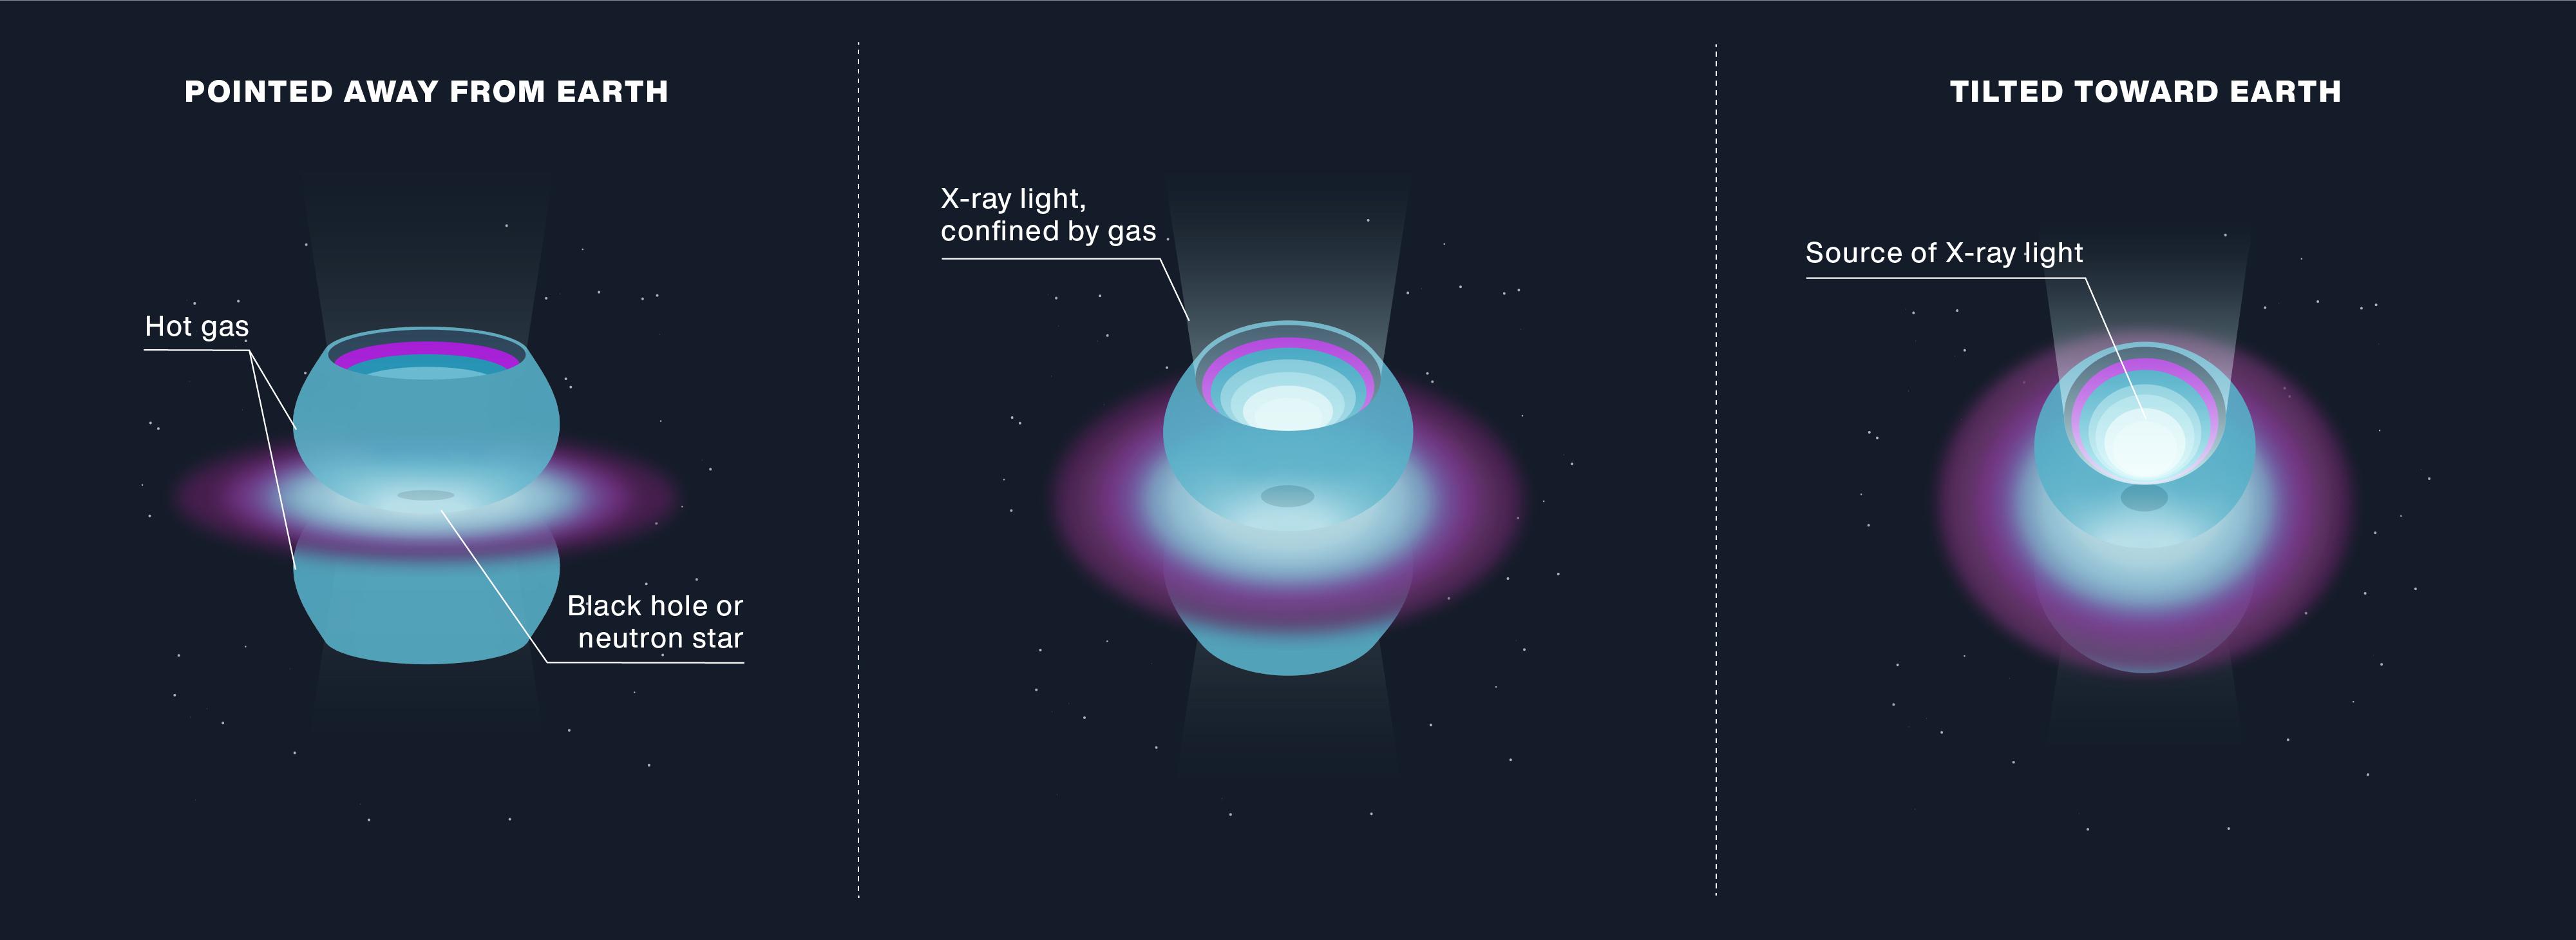
The Changing X-ray Brightness of SS 433 (Illustration) NuSTAR